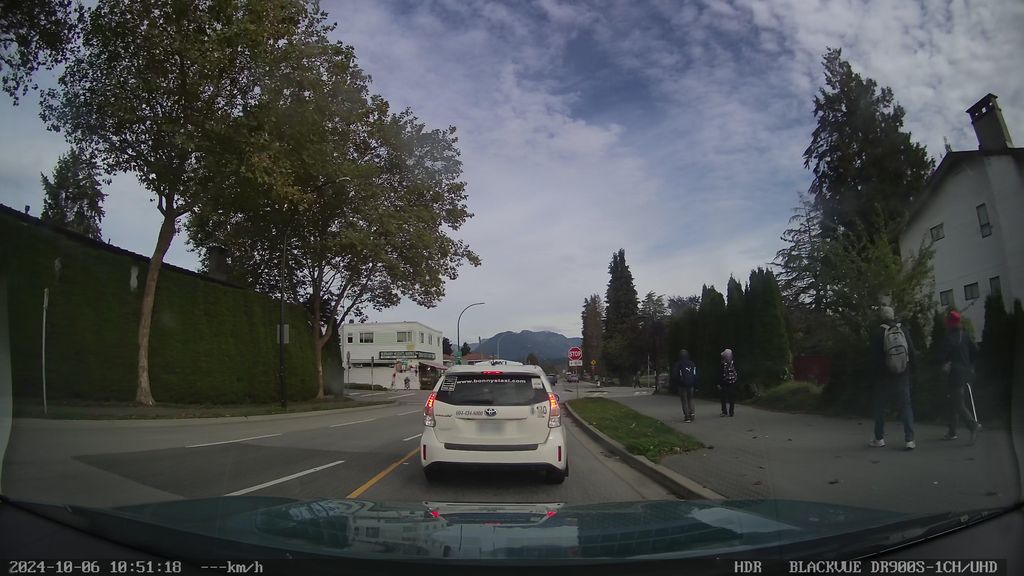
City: vancouver